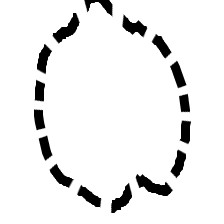
Shape: circle